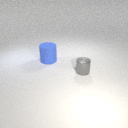
large blue rubber cylinder to the left of small gray metal cylinder